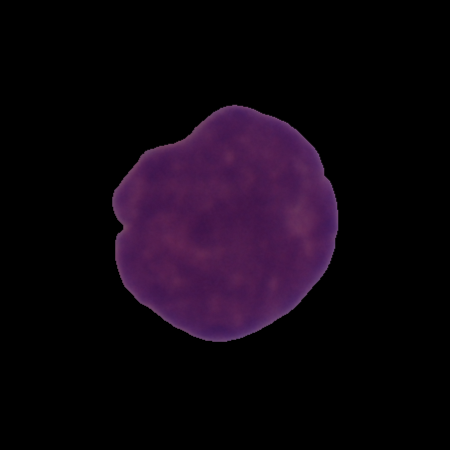
Label: cancer